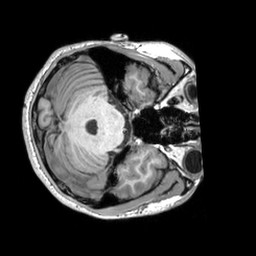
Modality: T1w
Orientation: axial
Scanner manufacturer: siemens
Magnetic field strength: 3 T
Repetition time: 2.53 s
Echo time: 0.00298 s